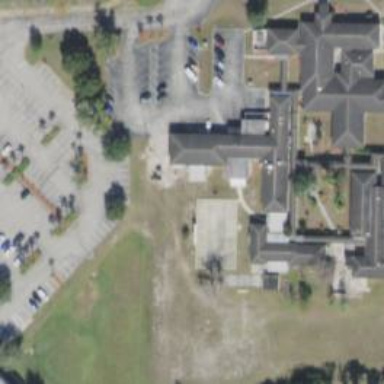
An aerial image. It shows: College building.